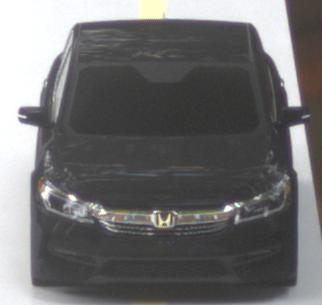
Make: Honda
Model: Accord Hybrid
Detailed model: 9. Generation
Model produced from: 2015
Model produced until: 2019
Doors: 4
Color: black
Road condition: wet road
Daytime: morning or afternoon
Contrast: low contrast